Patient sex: M
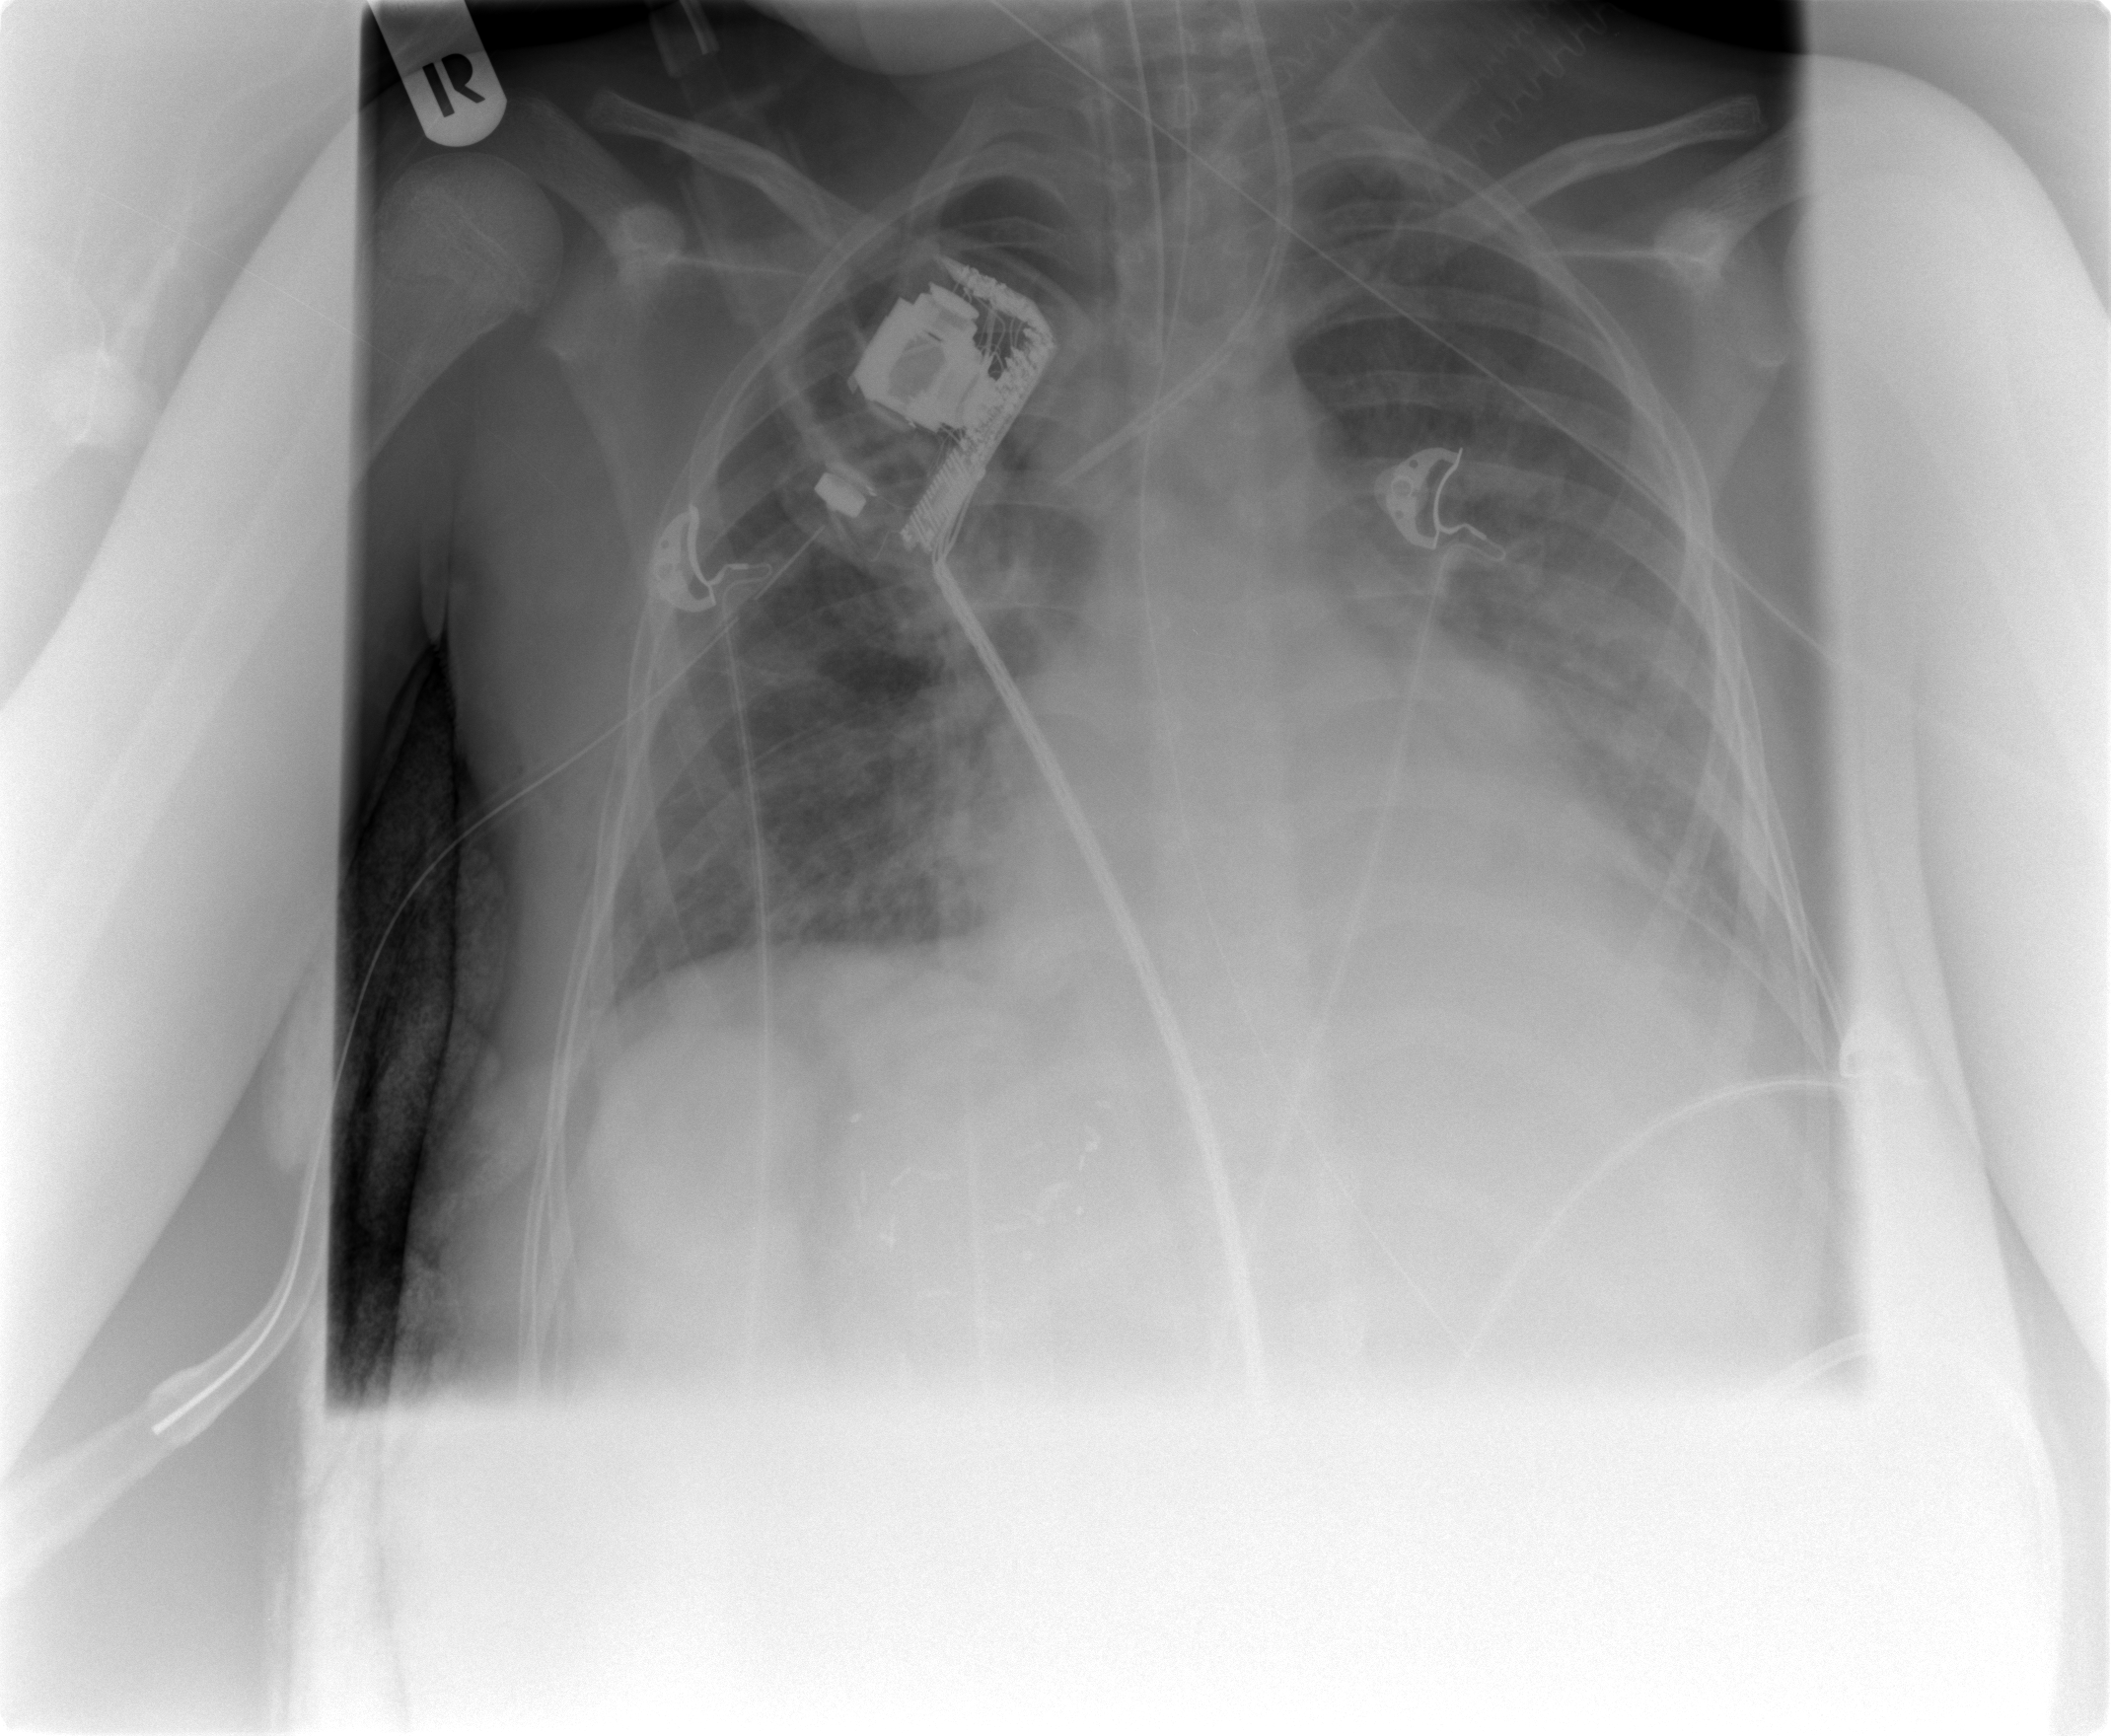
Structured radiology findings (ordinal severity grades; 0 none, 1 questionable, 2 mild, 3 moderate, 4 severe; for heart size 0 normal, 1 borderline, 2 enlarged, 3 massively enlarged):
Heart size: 1
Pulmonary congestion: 2
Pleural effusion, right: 1
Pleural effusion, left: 2
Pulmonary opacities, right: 3
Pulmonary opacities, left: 3
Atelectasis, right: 2
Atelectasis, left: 2